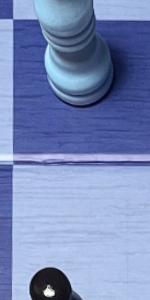
Label: Empty